Interaction volume radius: 5 \u00c5
Interaction volume height: 20 \u00c5
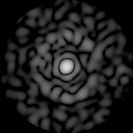
Disorder parameter: 0.836